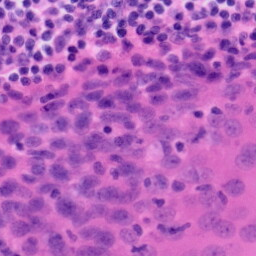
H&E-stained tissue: Tonsil